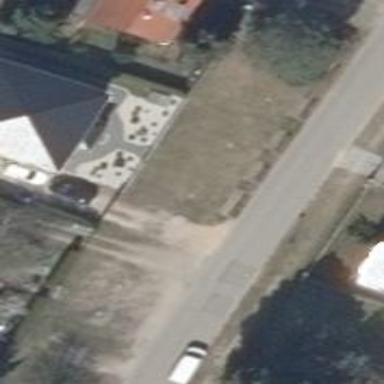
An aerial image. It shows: Driveway.